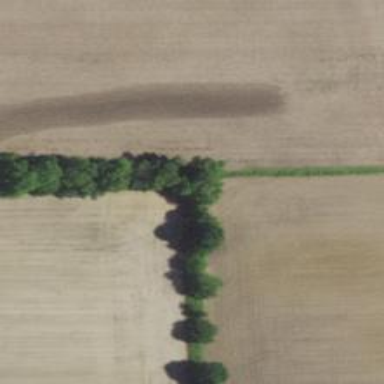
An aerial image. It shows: Row of trees in natural setting.